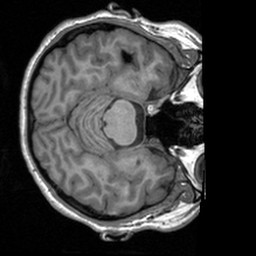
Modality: T1w
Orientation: axial
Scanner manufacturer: siemens
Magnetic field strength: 3 T
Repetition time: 1.9 s
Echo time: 0.00226 s